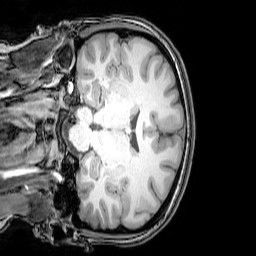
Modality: T1w
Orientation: coronal
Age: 20
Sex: female
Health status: healthy
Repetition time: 0.081 s
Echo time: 0.037 s